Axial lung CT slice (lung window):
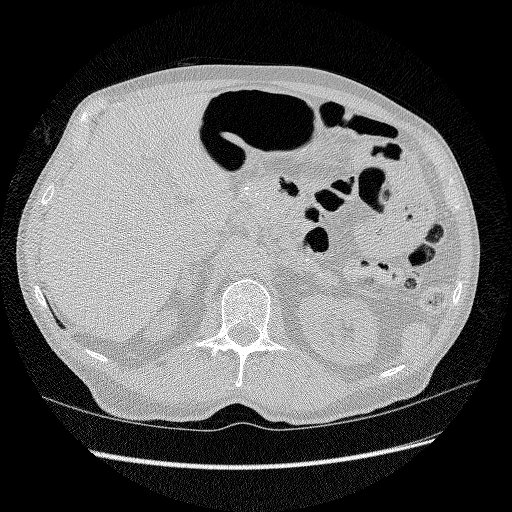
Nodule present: no